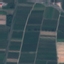
Land use / land cover class: PermanentCrop